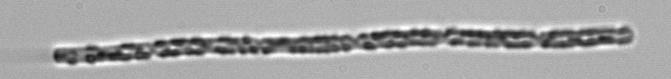
Label: Dactyliosolen_fragilissimus